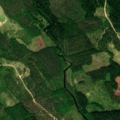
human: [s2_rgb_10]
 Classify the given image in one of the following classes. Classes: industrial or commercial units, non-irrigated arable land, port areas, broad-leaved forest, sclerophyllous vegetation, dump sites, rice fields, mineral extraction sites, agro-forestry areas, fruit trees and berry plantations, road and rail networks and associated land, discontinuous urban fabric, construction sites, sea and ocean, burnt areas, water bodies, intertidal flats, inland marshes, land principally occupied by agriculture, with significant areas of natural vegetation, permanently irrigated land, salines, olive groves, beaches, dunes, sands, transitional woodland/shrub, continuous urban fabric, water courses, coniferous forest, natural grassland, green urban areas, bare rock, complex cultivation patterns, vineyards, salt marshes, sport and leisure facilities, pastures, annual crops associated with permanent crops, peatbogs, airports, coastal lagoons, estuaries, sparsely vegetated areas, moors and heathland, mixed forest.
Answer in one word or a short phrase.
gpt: coniferous forest, mixed forest, transitional woodland/shrub